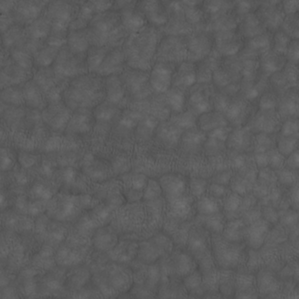
Label: non_frost